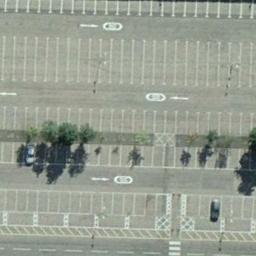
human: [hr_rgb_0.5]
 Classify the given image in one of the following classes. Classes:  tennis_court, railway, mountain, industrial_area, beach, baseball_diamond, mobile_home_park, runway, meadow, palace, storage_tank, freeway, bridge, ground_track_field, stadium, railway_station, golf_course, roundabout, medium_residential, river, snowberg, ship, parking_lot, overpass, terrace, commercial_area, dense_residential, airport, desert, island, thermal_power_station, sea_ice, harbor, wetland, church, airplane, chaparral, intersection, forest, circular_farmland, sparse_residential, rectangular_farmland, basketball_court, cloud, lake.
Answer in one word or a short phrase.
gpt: parking_lot